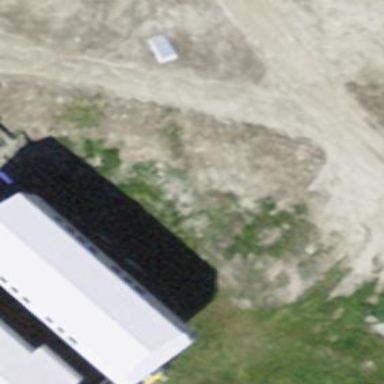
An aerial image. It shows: View of roof of building.